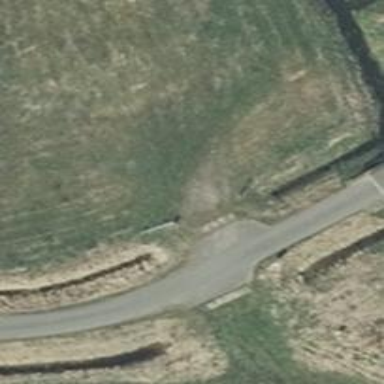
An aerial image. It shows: Track road with concrete plates surface of grade 2 quality.